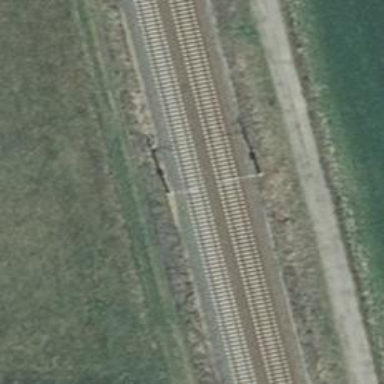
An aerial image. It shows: Milestone along the railway track with catenary mast.